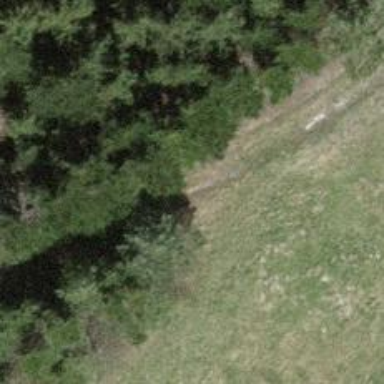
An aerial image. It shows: Gravel track with grade3 tracktype.